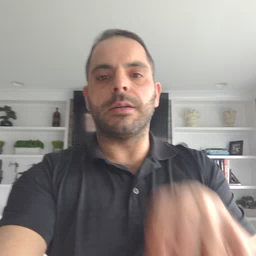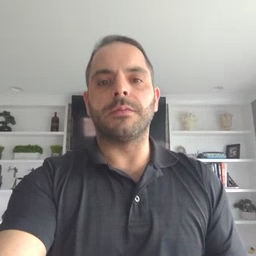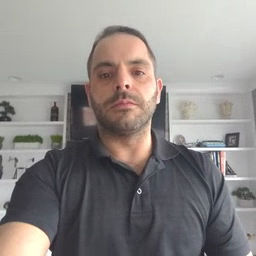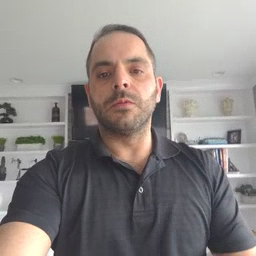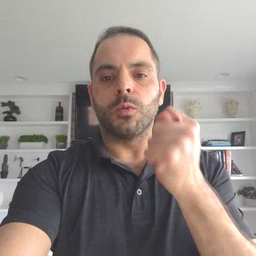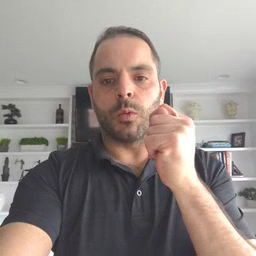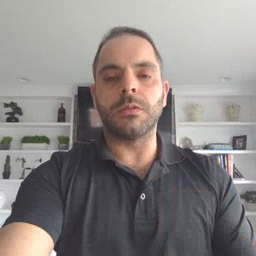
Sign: toy